Interaction volume radius: 10 \u00c5
Interaction volume height: 20 \u00c5
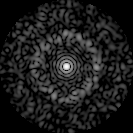
Disorder parameter: 0.8572